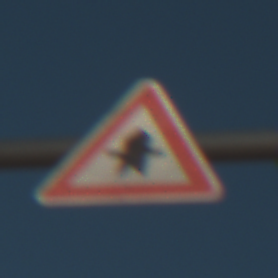
Verkehrszeichen: Vorfahrt
Umgebung: Outdoor, Nature
Tageszeit: SunriseSunset
Wetter: Clear
Licht: Natural
Jahreszeit: NotSpecified
Kontrast: HighContrast